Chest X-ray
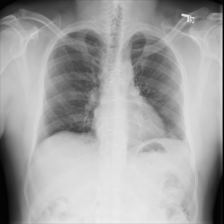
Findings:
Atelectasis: negative
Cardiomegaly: negative
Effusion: negative
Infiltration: negative
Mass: negative
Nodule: negative
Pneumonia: negative
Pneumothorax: negative
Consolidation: negative
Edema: negative
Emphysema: negative
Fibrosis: negative
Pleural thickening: negative
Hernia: negative